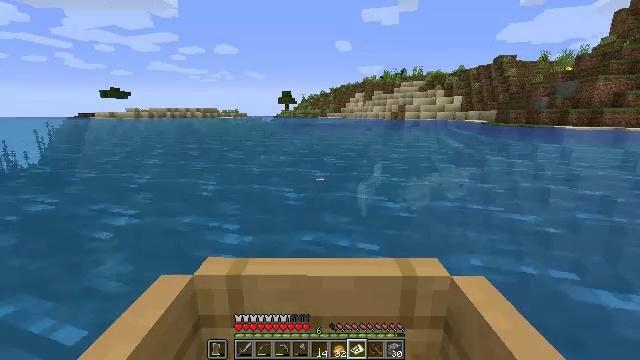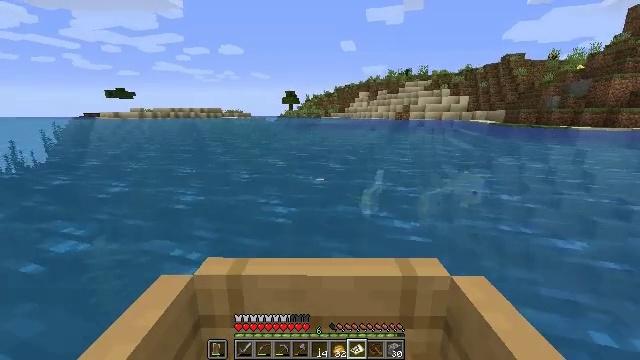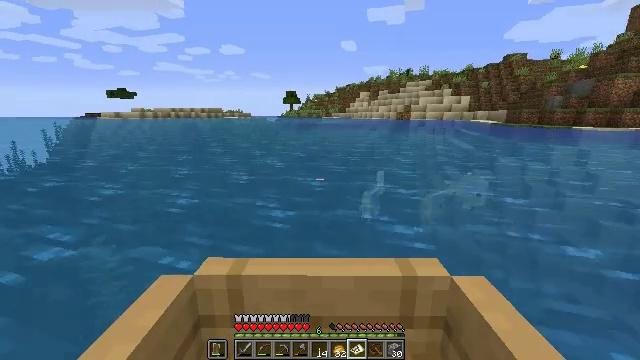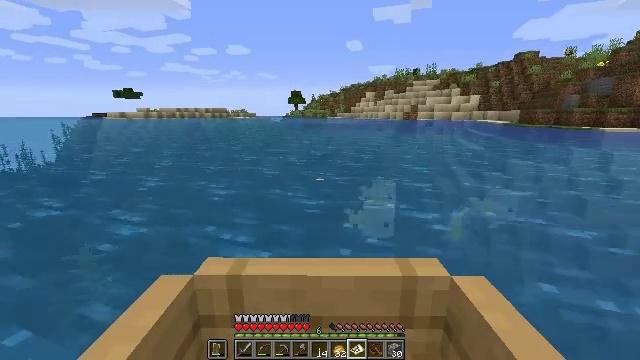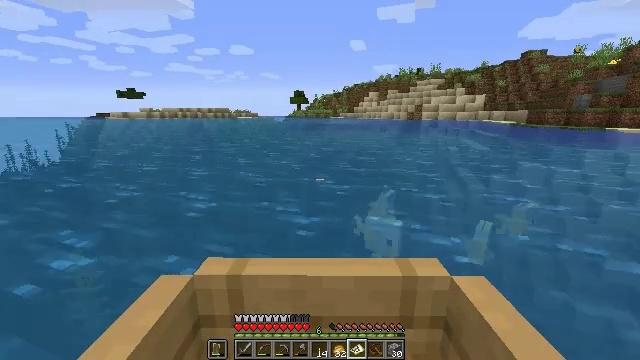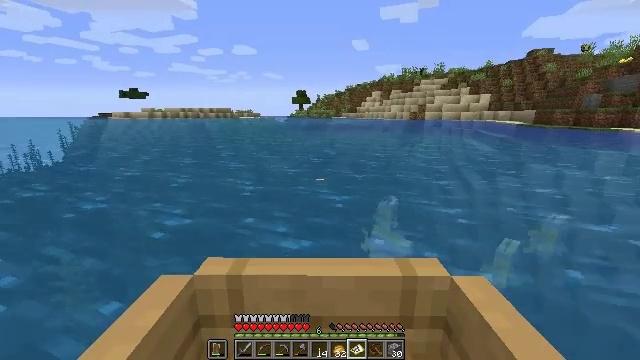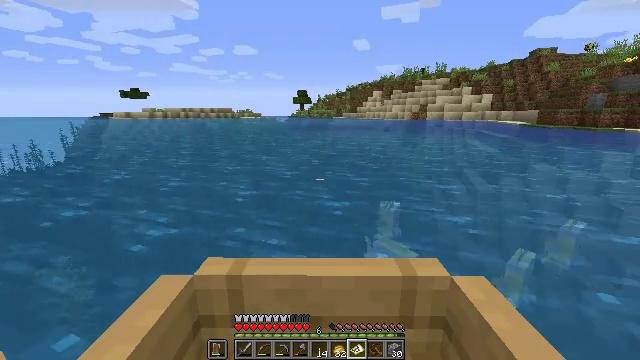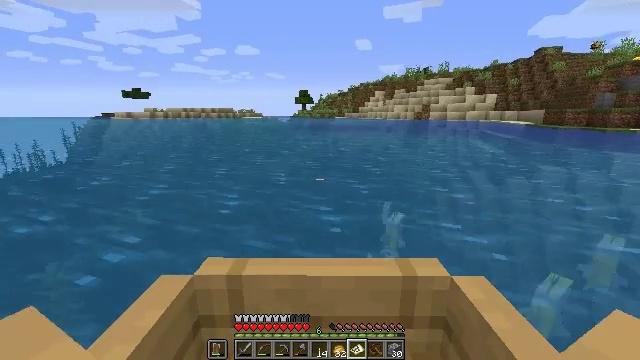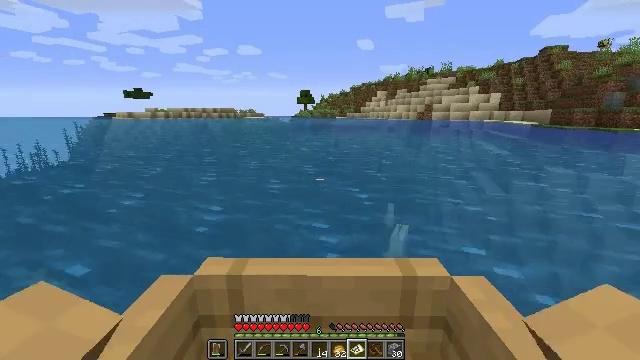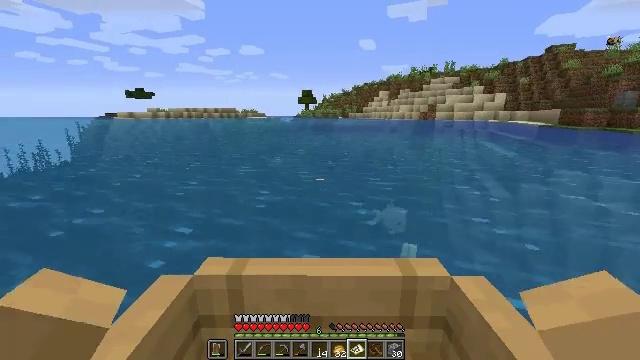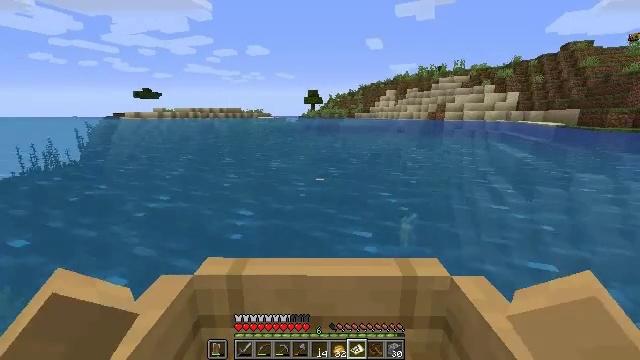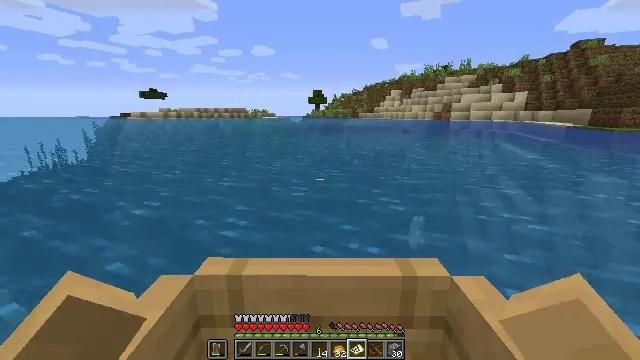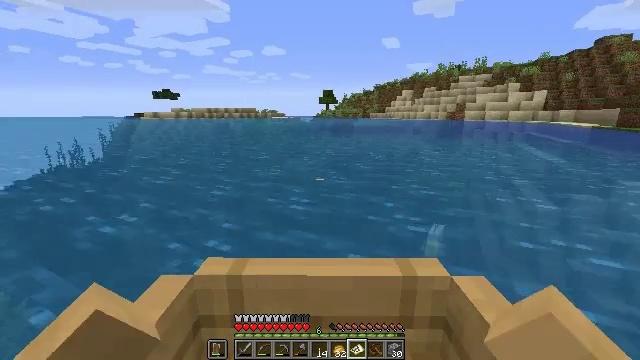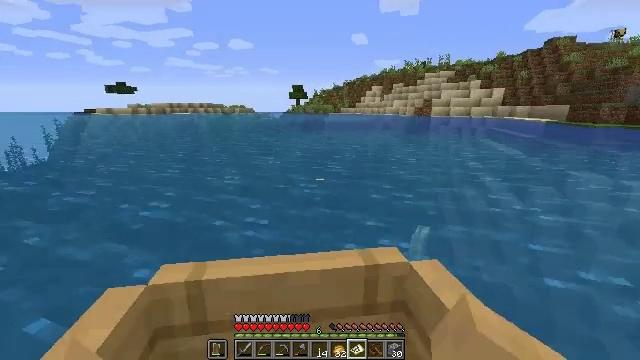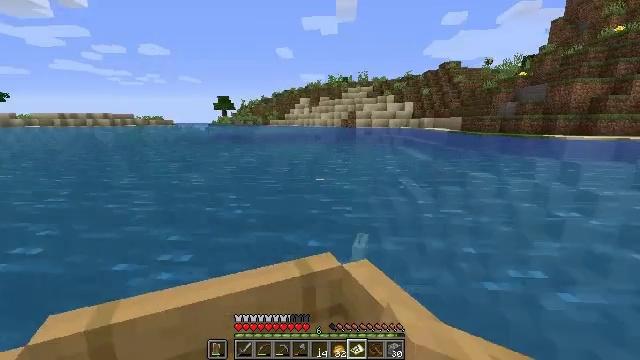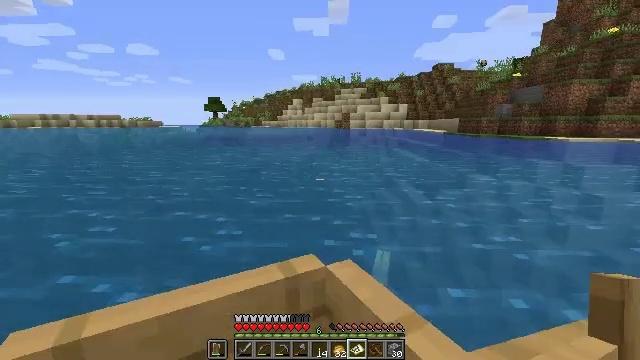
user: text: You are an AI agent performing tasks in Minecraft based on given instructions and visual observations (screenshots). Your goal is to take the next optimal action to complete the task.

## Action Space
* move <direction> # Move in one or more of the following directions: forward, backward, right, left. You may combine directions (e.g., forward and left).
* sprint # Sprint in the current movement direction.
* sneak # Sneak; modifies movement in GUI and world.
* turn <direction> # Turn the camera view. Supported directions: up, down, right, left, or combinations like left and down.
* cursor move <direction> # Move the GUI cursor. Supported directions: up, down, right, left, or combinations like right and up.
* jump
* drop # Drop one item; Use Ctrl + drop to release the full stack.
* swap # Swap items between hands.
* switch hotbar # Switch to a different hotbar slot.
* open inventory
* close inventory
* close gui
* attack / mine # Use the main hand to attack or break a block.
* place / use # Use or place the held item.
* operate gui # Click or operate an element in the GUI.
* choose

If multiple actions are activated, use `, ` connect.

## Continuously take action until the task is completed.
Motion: motion action
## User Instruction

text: Attack the ground to gather sand.
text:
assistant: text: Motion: move forward
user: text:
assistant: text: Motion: move forward
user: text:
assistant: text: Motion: move forward
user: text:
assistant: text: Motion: move forward
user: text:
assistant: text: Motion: move forward
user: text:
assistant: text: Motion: move forward
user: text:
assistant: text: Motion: move forward
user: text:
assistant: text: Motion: move forward
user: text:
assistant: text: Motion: move forward and move left
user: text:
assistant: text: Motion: move forward and move left
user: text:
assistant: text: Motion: move forward
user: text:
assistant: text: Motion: move forward
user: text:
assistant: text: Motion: move forward, turn right
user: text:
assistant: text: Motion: move forward, turn right and up
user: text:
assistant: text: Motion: move forward, turn right
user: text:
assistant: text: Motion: move forward
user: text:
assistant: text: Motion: move forward, turn right and up
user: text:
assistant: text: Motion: move forward, turn right and up
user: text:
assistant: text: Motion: move forward, turn right and up
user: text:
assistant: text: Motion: move forward
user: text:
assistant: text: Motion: move forward
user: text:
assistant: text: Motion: move forward
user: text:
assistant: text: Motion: move forward
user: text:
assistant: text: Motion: move forward
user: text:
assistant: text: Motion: move forward
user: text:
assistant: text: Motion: move forward
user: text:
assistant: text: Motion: move forward, turn left
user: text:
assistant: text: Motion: move forward, turn left and down
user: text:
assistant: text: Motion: move forward, turn left
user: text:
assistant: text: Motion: move forward, turn left